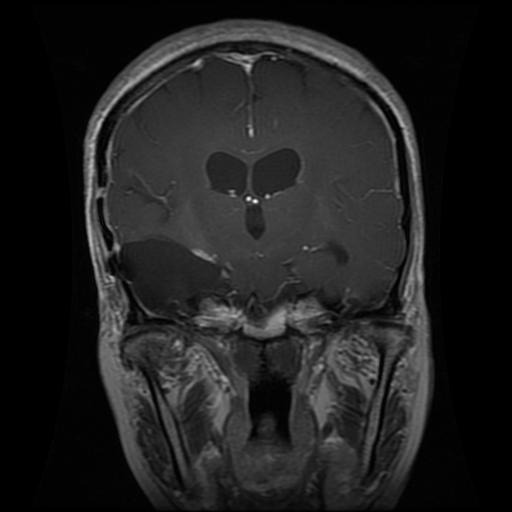
Label: glioma